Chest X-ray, PA view. Patient: 60 years old, sex M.
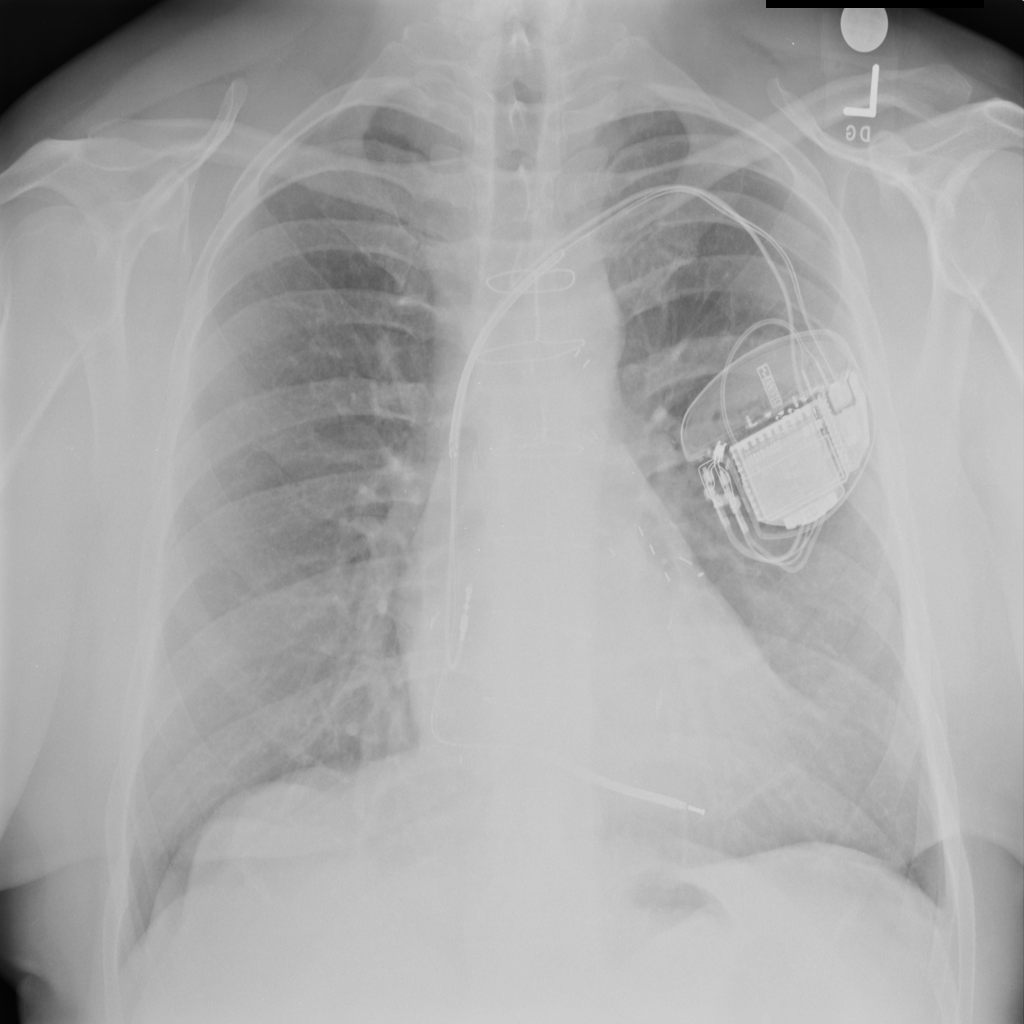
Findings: No Finding